Field crop: maize
Growth stage: 1
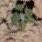
Species: chenopodium